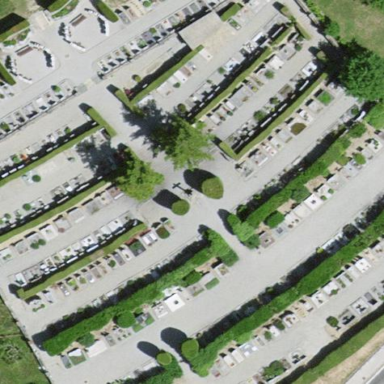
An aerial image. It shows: Grave yard.